Question: I'm trying to set fields in a database in MySQL with another fields, based on two other fields.
This is just of one articleID in this table, however, it thould run on all:
Visualisation of the goal in mind

My code is like this, but I'm afraid to test it out while it runs over a very big database without fast Backup possibilities. I've the feeling this is not yet right..
'''
UPDATE table
SET pseudoprice = new_value
WHERE pricegroup = NL_NE
AND articleID = articleID IN (
SELECT pseudoprice = old_value
WHERE pricegroup = EK
AND articleID = articleID)
'''
Ideas to move forward?
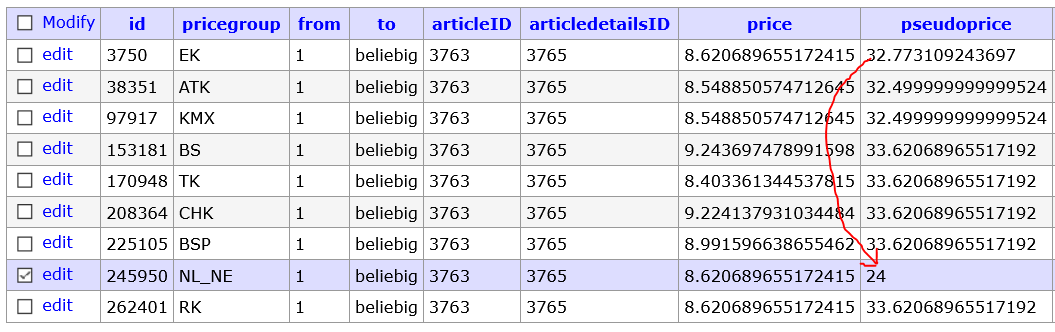
Answer: Looking to you sample seems you are looking for an update on the same table besed on join
'''
UPPDATE table t1
INNER JOIN table t2 ON t2.pricegroup = 'EK'
AND t1 pricegroup= 'NL_NE'
SET t1.pseudoprice = t2.pseudoprice
'''